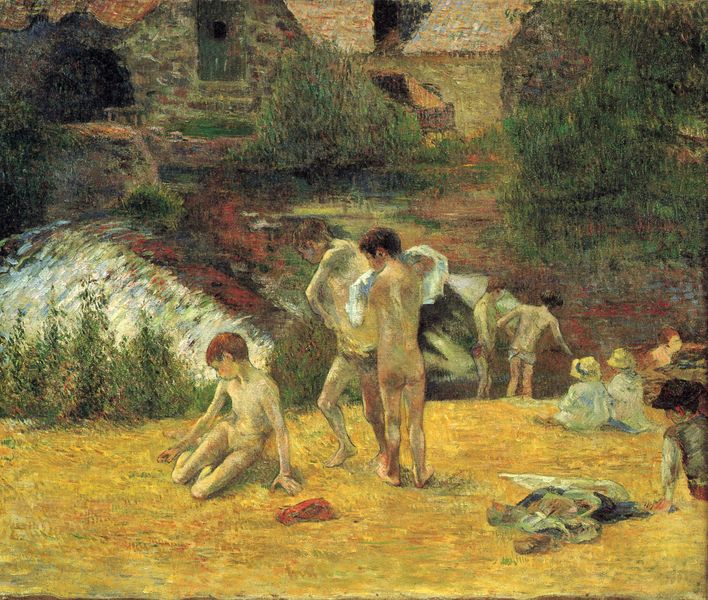
Titel: Badende bei der Mühle von Bois d'Amour, Pont-Aven
Künstler: Paul Gauguin
Standort: Hiroshima
Institution: Museum of Art
Schlagwörter: akt, baum, blätter, dunkel, gemälde, hand, laub, nackt, wasser, weiß, akte, baden, badende, bäume, fluss, frauen, gelb, grün, impressionismus, landschaft, menschen, mädchen, sand, see, sitzen, teich, ufer, braun, damen, fenster, frankreich, frau, hell, holz, hut, hüte, kleider, licht, männer, orange, rücken, schwarz, stroh, tür, blick, dach, gebäude, gras, haus, rot, wiese, zaun, beige, expressionismus, gesellschaft, malerei, hemd, jung, gesicht, kleidung, stehen, stein, steine, öl, bach, feld, gräser, häuser, mühle, nass, natur, spiegelung, strauch, weide, busch, büsche, gebüsch, gewässer, kanal, sonne, sträucher, haare, realismus, kind, paar, personen, pflanzen, höhle, wasserfall, genre, kinder, farbig, hintern, sommer, strand, liegen, trocknen, zwei, buben, jungen, knaben, mittag, trocken, dorf, dächer, mauer, ziegel, farbe, lila, violett, backstein, bauernhof, hof, türe, böschung, romantik, wehr, treppe, treppen, arch, blue, cloaks, hat, men, oil, people, red, steps, white, women, dress, duktus, girls, green, hair, lady, painting, sitting, woman, yellow, spielen, freizeit, impressionistisch, handtuch, handtücher, flowers, reflection, washing, plant, stufen, nackte, weste, klimt, sonnenhut, baumkrone, reflexion, impression, bad, waschen, gesäss, scheune, reflexionen, pleinair, schwimmen, abtrocknen, ausziehen, jugend, genreszene, farbauftrag, beckmann, gemäuer, wärme, jüngling, mauern, man, naked, nude, nudes, nudity, skin, tree, background, building, ear, field, girl, house, lake, landscape, mountain, nature, water, young, houses, roof, summer, sun, trees, village, spätsommer, boy, child, feet, kellerfenster, grass, river, stream, bushes, plants, zuschauen, gegenüber, color, impressionism, shadow, hats, french, romantic, bruchstein, fall, wings, children, door, meadow, town, mühlrad, rural, valley, luke, flußß, anziehen, bewuchs, monet, clothes, leaves, pastoral, backsteinhaus, bricks, buildings, lawn, colorful, ground, back, butt, shoes, constable, nolde, read, wassermühle, legs, cloth, katarakt, katarkt, bush, farm, home, mill, pond, river bank, cottage, impressionist, shrub, jünglinge, bathing, towel, ginger, play, canvas, bathers, staring, impasto, dry, kids, playing, bank, humans, land, waterfall, sozial, marsh, staudamm, shirt, standing, dorfszene, boys, barn, stau, ass, kinderakt, bogen, countryside, bath, picnic, bruchsteinmauer, straw hat, impressinismus, clogs, drying, liebermann, mädchn, foliage, shorts, akr, bsum, straw cap, ufergewächs, dam, swimming, naturalism, heöö, nakes, cottages, po, 19th century, buttock, #gelb, games, loose, borys, paintnig, nakd, swim, underwear, oils, upperclass, nudism, villages, en pleine air, buttocks, huts, hedge, weir, geld, swin, read head, bonnets, bathe, hata, towels, childnre, bathtime, family day, freindship, sunbath, weeping willow, nked, hometown, pople, knupfer, bloys, naked nude